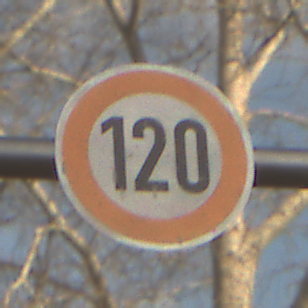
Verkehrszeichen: Geschwindigkeit120
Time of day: SunriseSunset
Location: Outdoor (Nature)
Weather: PartlyCloudy
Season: NotSpecified
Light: Natural